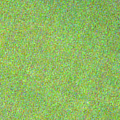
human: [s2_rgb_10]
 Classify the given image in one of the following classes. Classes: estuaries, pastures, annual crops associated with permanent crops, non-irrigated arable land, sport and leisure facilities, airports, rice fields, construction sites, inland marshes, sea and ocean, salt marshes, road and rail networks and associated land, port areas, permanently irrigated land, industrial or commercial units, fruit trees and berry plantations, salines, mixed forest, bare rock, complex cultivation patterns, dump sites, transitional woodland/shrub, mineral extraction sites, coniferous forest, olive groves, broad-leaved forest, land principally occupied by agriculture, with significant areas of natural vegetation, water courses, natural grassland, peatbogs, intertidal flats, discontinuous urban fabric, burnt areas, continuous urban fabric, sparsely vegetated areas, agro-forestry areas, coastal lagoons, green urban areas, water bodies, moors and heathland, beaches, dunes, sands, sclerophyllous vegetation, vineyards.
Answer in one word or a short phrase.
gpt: water bodies